Field crop: maize
Growth stage: 2
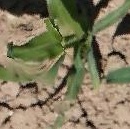
Species: maize